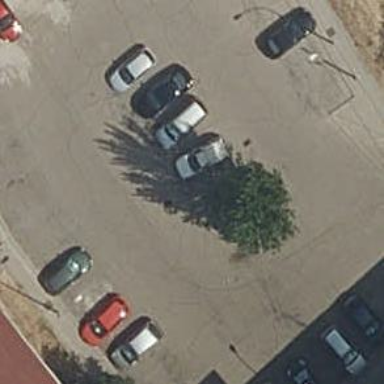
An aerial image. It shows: Parking area with asphalt surface.